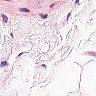
Metastatic tissue present: no